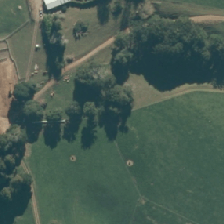
Land cover: broadleaved_indigenous_hardwood